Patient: sex F, age 68
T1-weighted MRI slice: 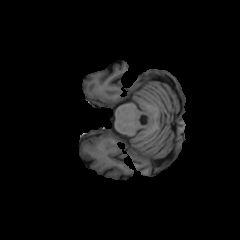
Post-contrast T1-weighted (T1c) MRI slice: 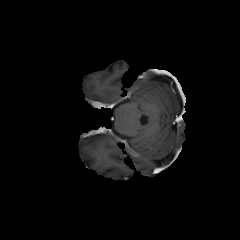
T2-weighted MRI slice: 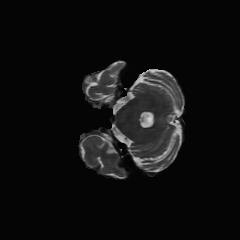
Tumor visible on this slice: no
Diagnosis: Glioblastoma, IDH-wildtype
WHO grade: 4